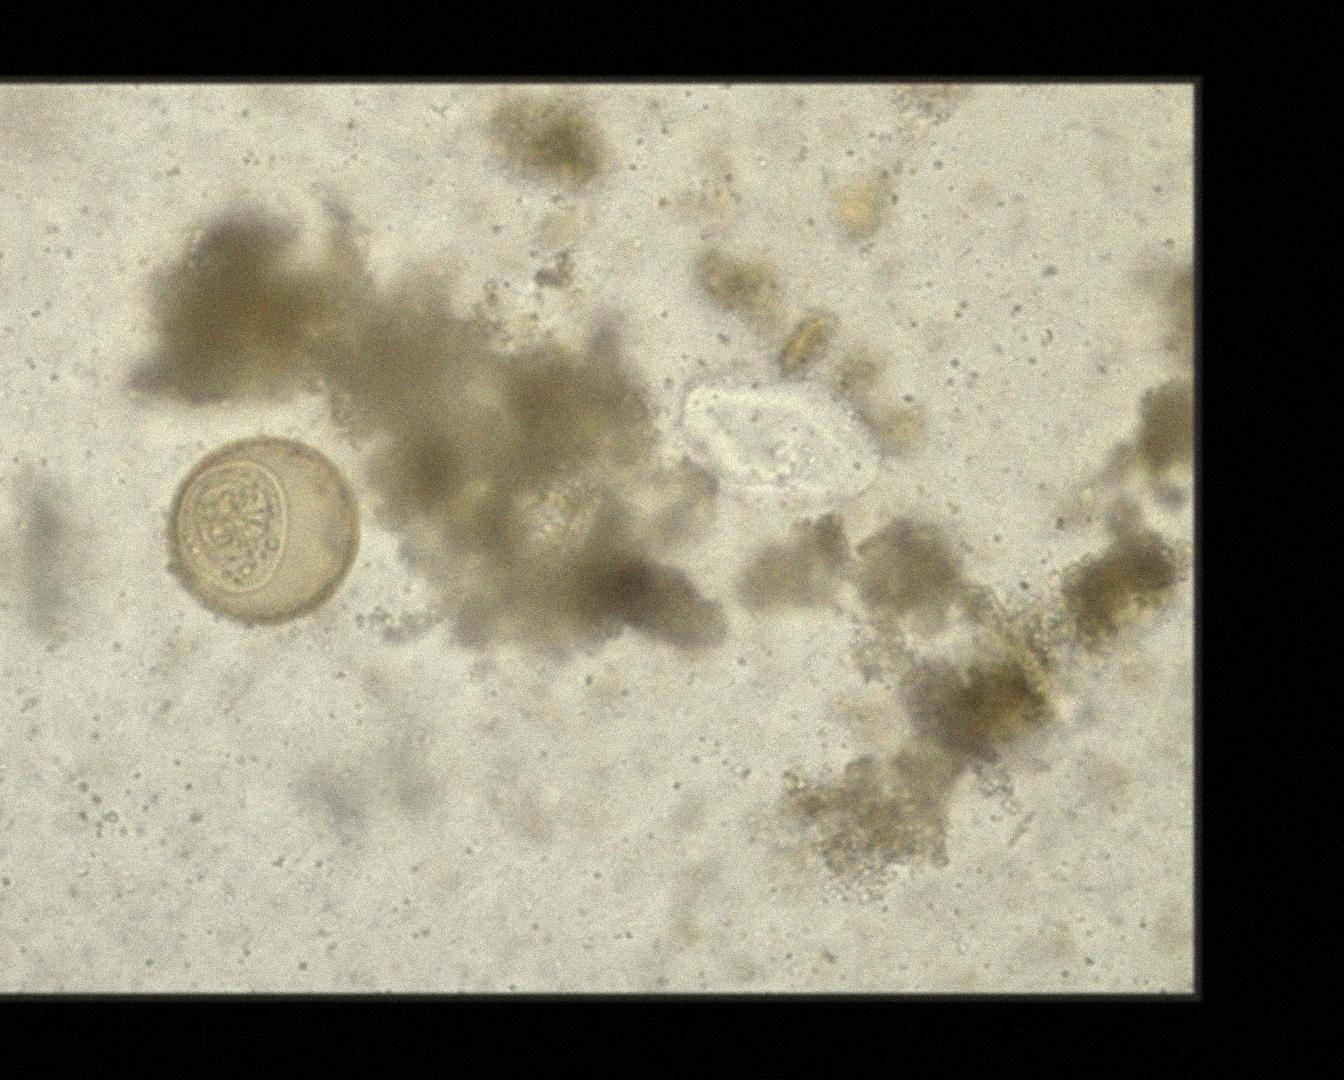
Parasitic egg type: Hymenolepis diminuta